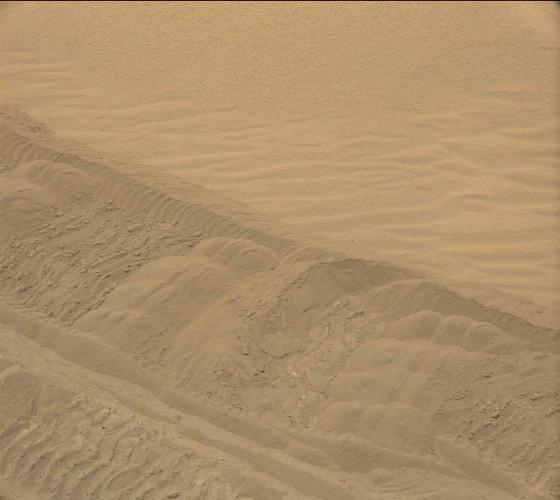
Terrain classes present: Gravel / Sand / Soil, Track